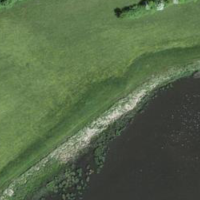
EUNIS habitat code: 52
Species observed at this site:
Corvus corone
Aegithalos caudatus
Sylvia atricapilla
Spinus spinus
Poecile palustris
Pernis apivorus
Cygnus olor
Ardea alba
Erithacus rubecula
Dryocopus martius
Phoenicurus ochruros
Phoenicurus phoenicurus
Corvus corax
Periparus ater
Tringa ochropus
Cyanistes caeruleus
Lophophanes cristatus
Sturnus vulgaris
Chloris chloris
Pyrrhula pyrrhula
Troglodytes troglodytes
Corvus frugilegus
Pandion haliaetus
Passer domesticus
Passer montanus
Turdus merula
Mareca strepera
Hirundo rustica
Mergus merganser
Milvus milvus
Milvus migrans
Turdus pilaris
Regulus regulus
Coccothraustes coccothraustes
Phylloscopus trochilus
Motacilla alba
Delichon urbicum
Certhia brachydactyla
Tachybaptus ruficollis
Podiceps cristatus
Turdus philomelos
Fulica atra
Anas crecca
Falco subbuteo
Emberiza citrinella
Anthus spinoletta
Dendrocopos major
Podiceps nigricollis
Turdus viscivorus
Buteo buteo
Anthus pratensis
Gallinago gallinago
Chroicocephalus ridibundus
Phylloscopus collybita
Gallinula chloropus
Alauda arvensis
Dendrocoptes medius
Pica pica
Sitta europaea
Garrulus glandarius
Falco tinnunculus
Picus viridis
Ficedula hypoleuca
Acrocephalus scirpaceus
Anas platyrhynchos
Alopochen aegyptiaca
Aythya ferina
Aythya fuligula
Fringilla coelebs
Regulus ignicapilla
Lanius collurio
Streptopelia turtur
Carduelis carduelis
Nycticorax nycticorax
Columba palumbus
Phalacrocorax carbo
Fringilla montifringilla
Parus major
Columba oenas
Accipiter nisus